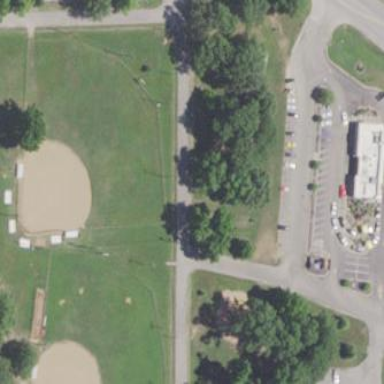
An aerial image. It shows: Baseball pitch for leisure land.